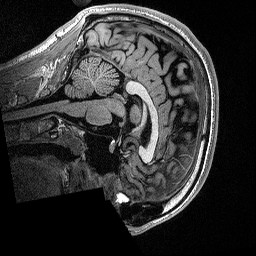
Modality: T1w
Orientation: sagittal
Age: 24
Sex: male
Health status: healthy
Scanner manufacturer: siemens
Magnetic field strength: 1.5 T
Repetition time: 2.73 s
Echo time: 0.00357 s